Question: My div is
'''
<div id="chatMessageArea" class="divBorder">
<div id="messageArea" class="divBorder"></div>
<div id="enterMessage" class="divBorder"></div>
</div>
'''
How to load the new Iframe in the div having id 'messageArea'.
My Jquery function will be,
'''
function createIframe(intxnId){
var iframe = "<iframe id='ch_"+intxnId+"' src='" + contexPath + "/heartChat.jsp' ></iframe>";
alert("iFrame Details : "+iframe);
("#chatMessageArea").find("messageArea").append(iframe);
}
'''
My alert result is ,

And I got the error as,
'Object doesnot support this error' in this line '("#chatMessageArea").find("messageArea").append(iframe);'.
How can I create the IFrame with the JSP in the inside div with the ID of 'messageArea'.
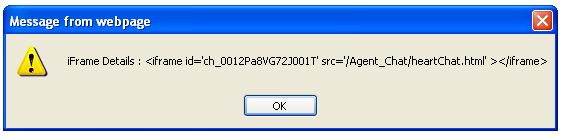
Answer: Your syntax is a bit off to start with, but you can directly select the 'messageArea' using it's 'id', like this:
'''
$("#messageArea").append(iframe);
'''
---
Just to clear up your original problem, you are missing the starting '$' and also the '#' from your 'messageArea' selector, so it should have been this:
'''
$("#chatMessageArea").find("#messageArea").append(iframe);
'''
but again, the 'find' is pointless as you already have a unique ID for 'messageArea' (or at least it should be unique!)